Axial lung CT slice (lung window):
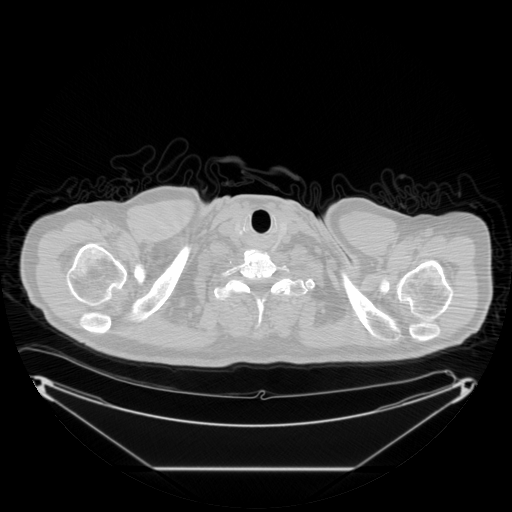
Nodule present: no